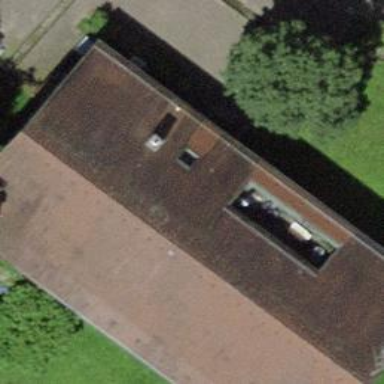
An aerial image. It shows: School.